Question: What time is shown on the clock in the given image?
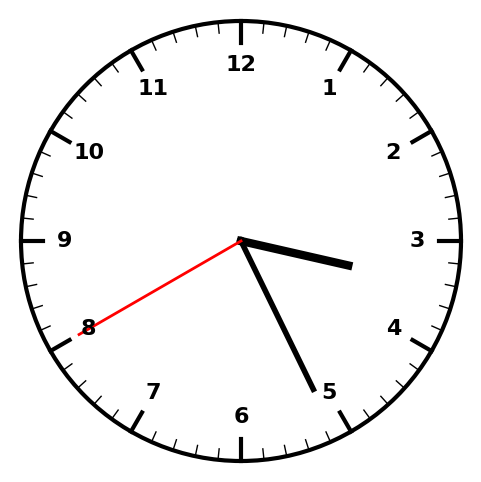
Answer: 03:25:40